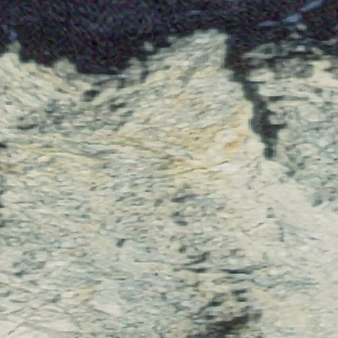
Label: other